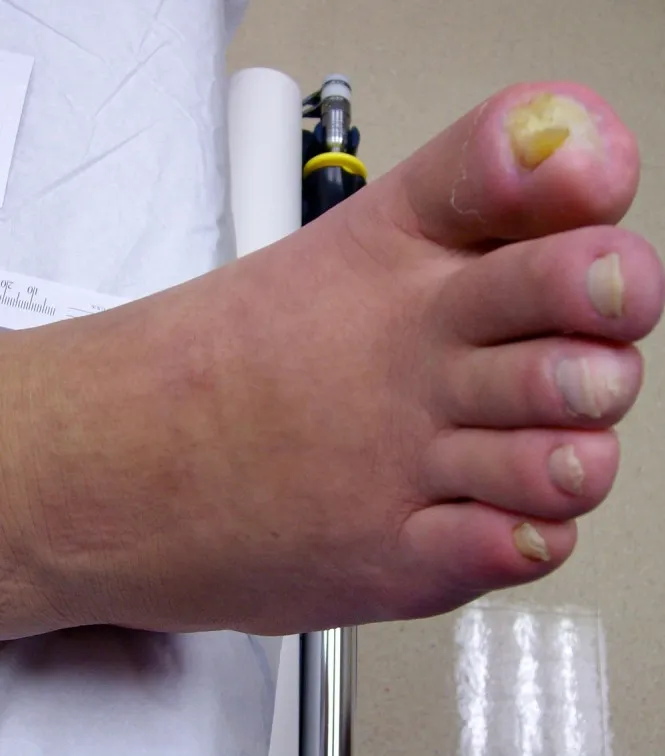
Right first toe wound 1 year after stem cell therapy.
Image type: medical_photograph (skin_photograph)